Question: I have 'test' table which is

this is my table i am comparing string and getting the 'entity_id' from this table
my sql query for one value search is like this
'''
Select entity_id From test Where BINARY value = '".$my_search_list."'
'''
this works fine if i search for single value like 'Shirt'
i want to search for multiple values and when i try it with Comma Separated value
like 'Root,Appare,hand Bags' (more than work) it is not giving me output
i Also tried with this
'''
Select entity_id From test Where BINARY value IN ( '".$my_search_list."' )
'''
i don't want multiple query i want to do it in single query is it possible???
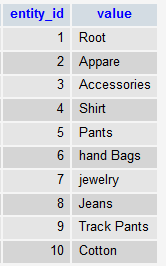
Answer: what i was thinking as i said is to create an array of keywords and see which one match the criteria then show all result.
'''
$search = array('Root','Appare','hand Bags');
$sql = "SELECT 'entity_id' FROM 'test' WHERE ";
$count = 0;
$search_size = count($search);
foreach($search as $key)
{
$count++;
if($count < $search_size)
{
$sql .= "('value' = '".$key."') or ";
}
else if ($count == $search_size)
{
$sql .= "('value' = '".$key."')";
}
}
'''
is you echo '$sql' you will see the correct query wich should work:
'''
SELECT 'entity_id' FROM 'test' WHERE ('value' = 'Root') or ('value' = 'Appare') or ('value' = 'hand Bags')'
'''